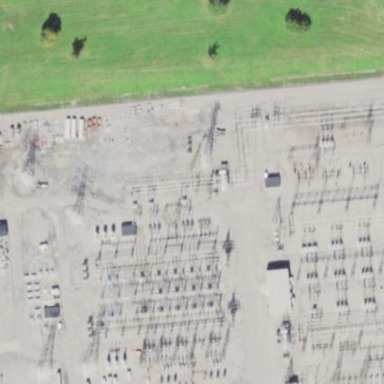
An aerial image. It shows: Power substation.